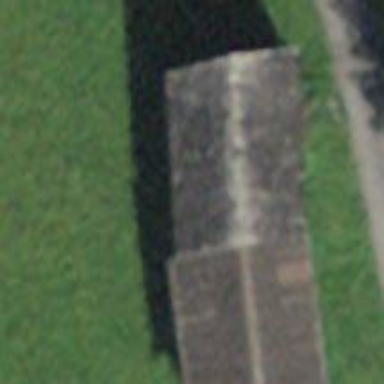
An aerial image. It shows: Stable building.